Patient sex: M
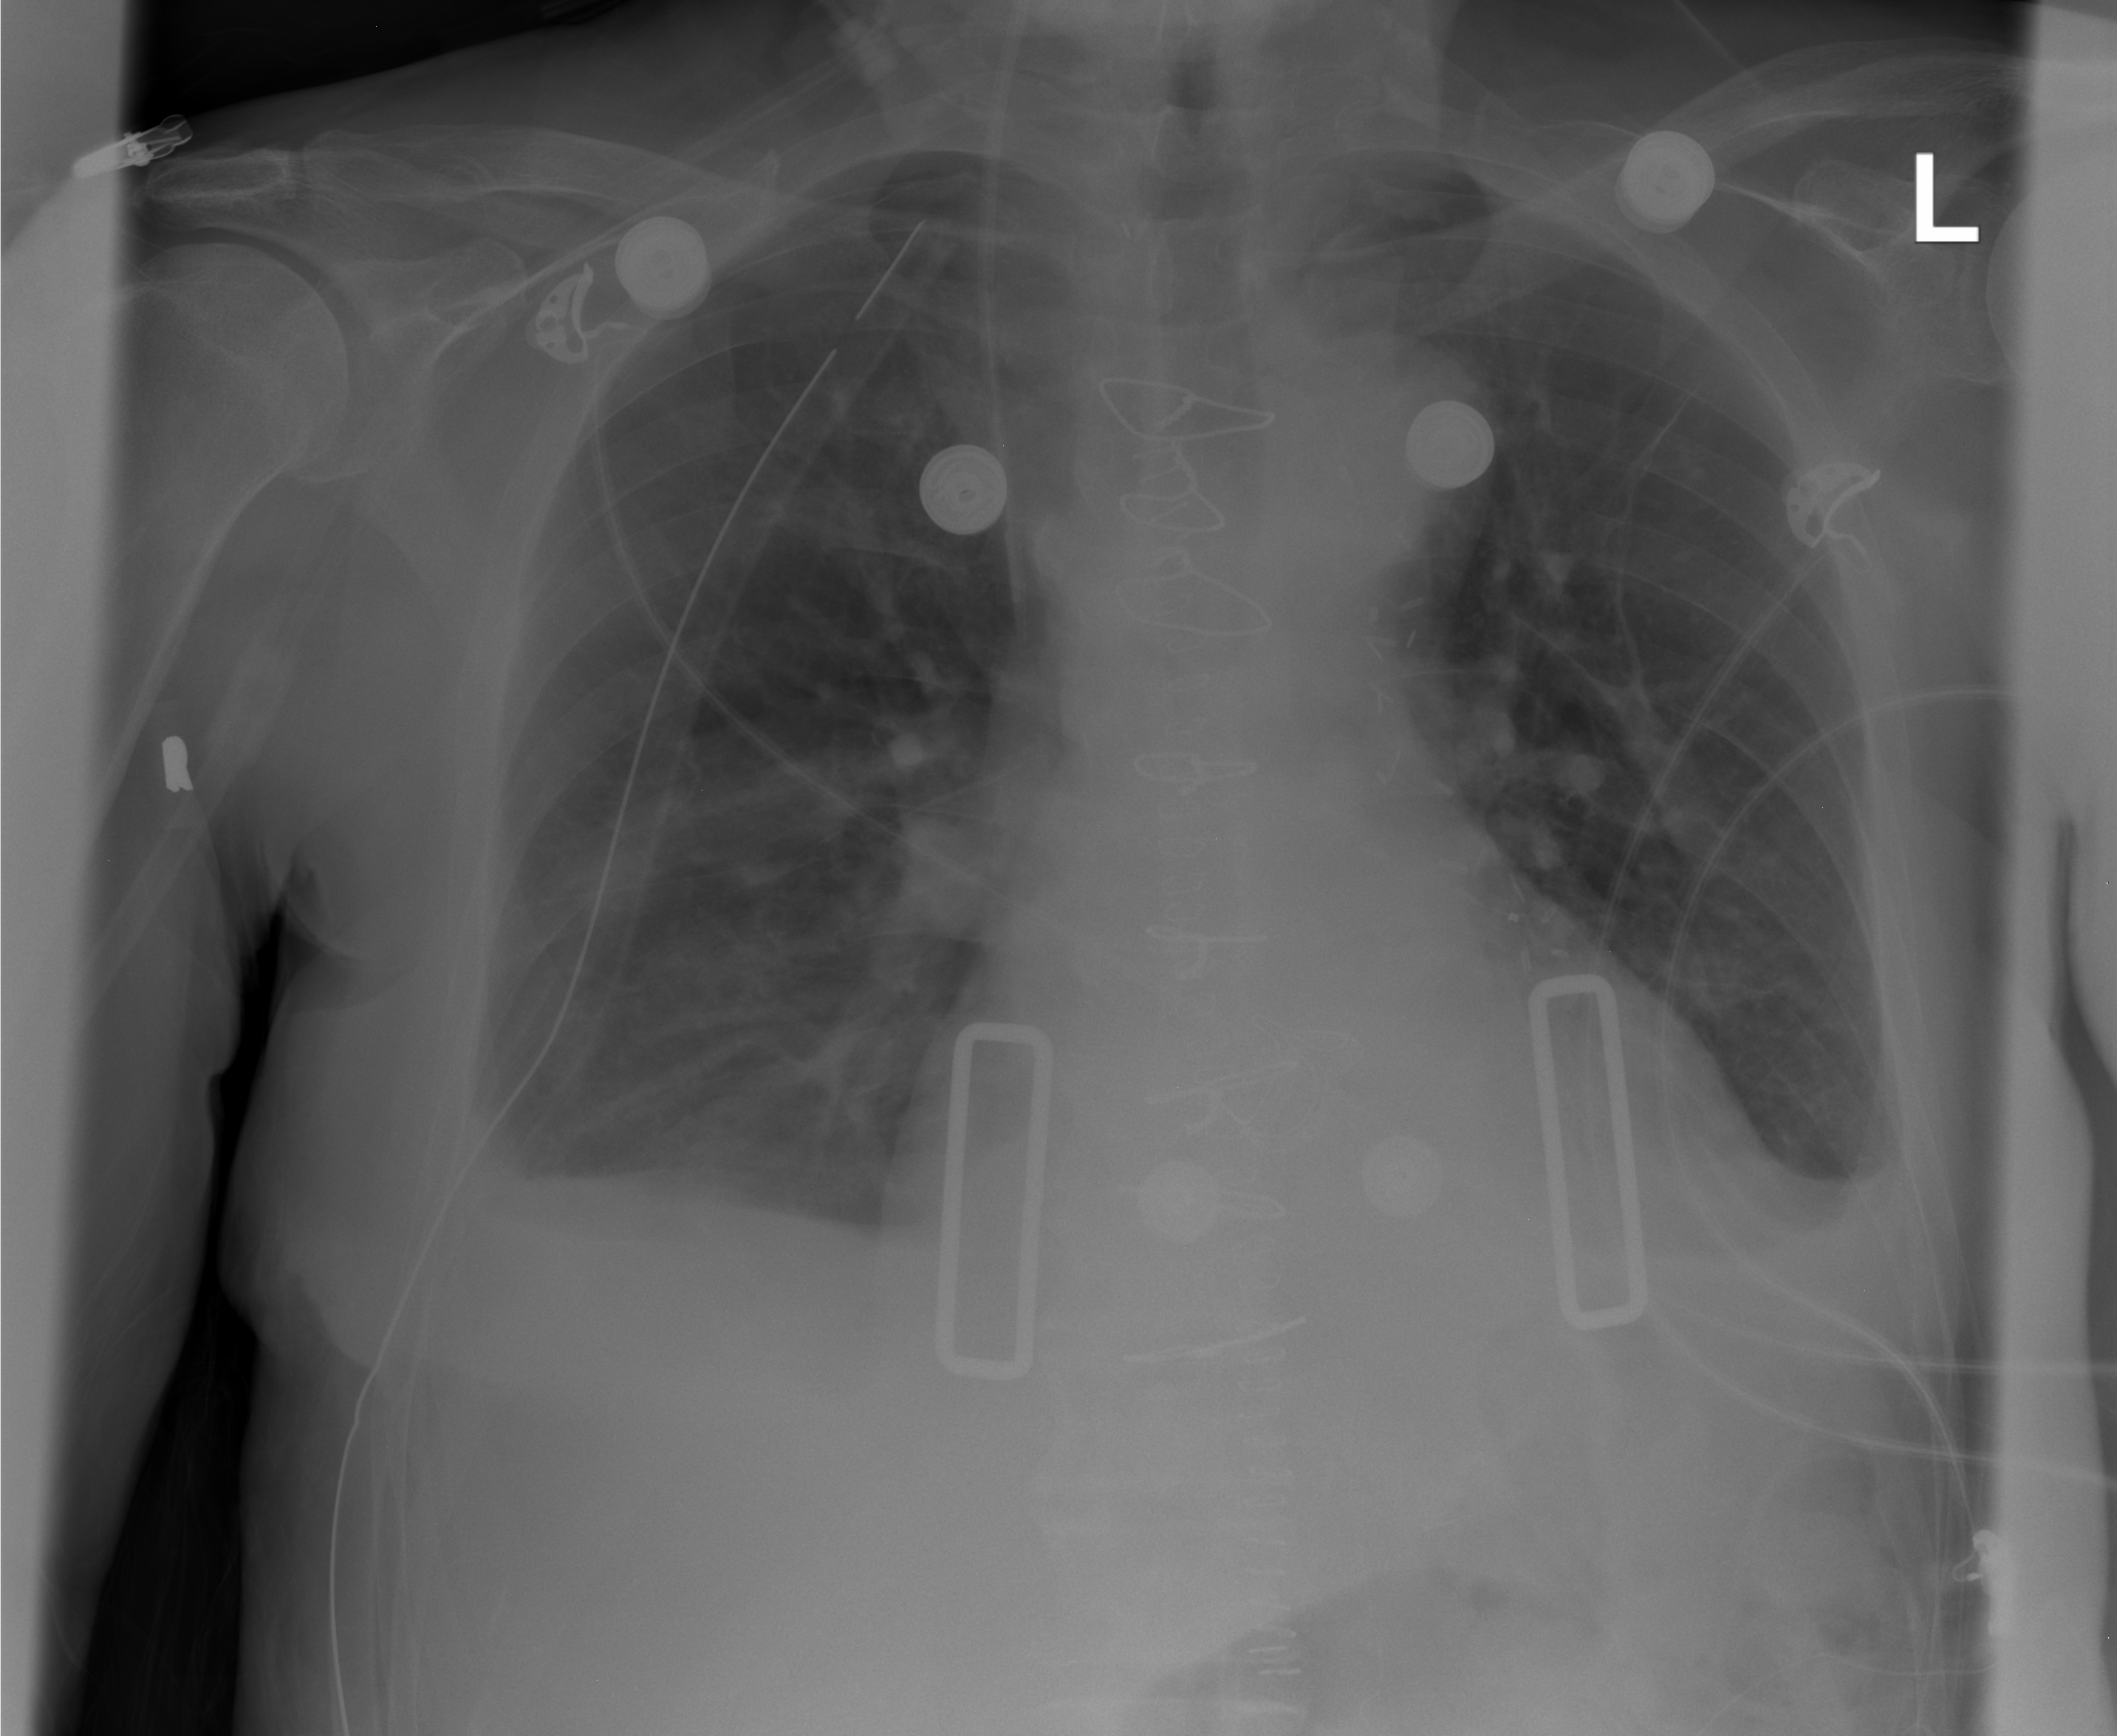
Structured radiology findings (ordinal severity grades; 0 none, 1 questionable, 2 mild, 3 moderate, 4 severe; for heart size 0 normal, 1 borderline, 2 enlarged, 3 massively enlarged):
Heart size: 2
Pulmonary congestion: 0
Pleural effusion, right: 2
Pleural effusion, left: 2
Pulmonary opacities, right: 2
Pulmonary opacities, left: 0
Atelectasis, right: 3
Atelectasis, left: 2